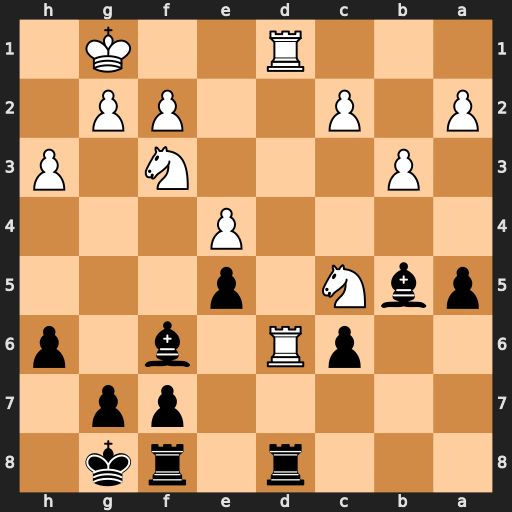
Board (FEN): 3r1rk1/5pp1/2pR1b1p/pbN1p3/4P3/1P3N1P/P1P2PP1/3R2K1
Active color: b
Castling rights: -
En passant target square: -
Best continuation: Rxd6 Rxd6 Be7 Nb7 Bxd6